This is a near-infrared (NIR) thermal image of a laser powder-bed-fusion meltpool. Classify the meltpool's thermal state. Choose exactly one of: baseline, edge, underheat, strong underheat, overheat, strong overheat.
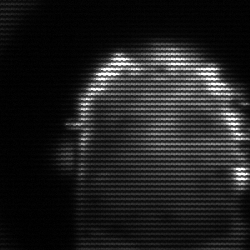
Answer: baseline